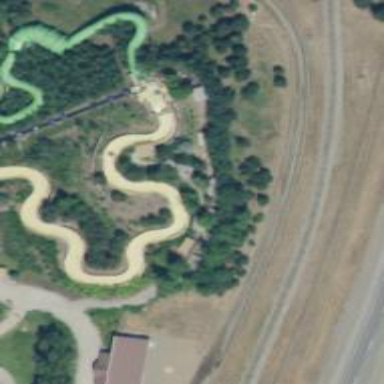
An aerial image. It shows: Water slide attraction.